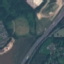
Land use / land cover: Highway